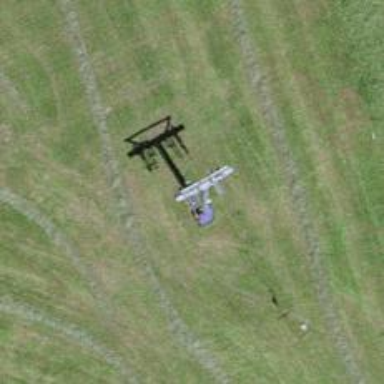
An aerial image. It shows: Pylon for aerialway.